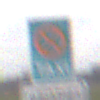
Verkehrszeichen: Taxenstand
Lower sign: ZeitangabenMitBeschraenkungAufWochentage7
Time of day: Midday
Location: Outdoor (RoadRail)
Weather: Overcast
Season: NotSpecified
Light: Natural